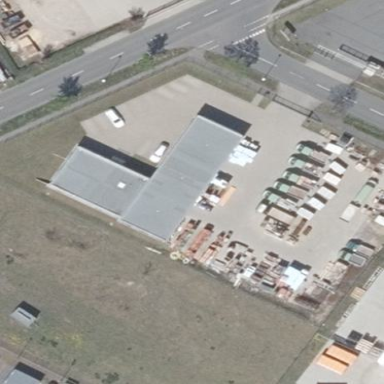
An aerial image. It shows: Part of building.